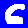
Digit: 6